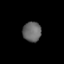
Tissue: lung
Cell type: Endothelial cells
Senescence score: 0.1995
Nuclear area (px): 361
Mean DAPI intensity: 104.385